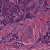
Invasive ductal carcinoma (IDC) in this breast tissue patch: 1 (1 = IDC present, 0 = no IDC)